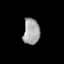
Tissue: lung
Cell type: Epithelial cells
Senescence score: 0.2293
Nuclear area (px): 413
Mean DAPI intensity: 166.712